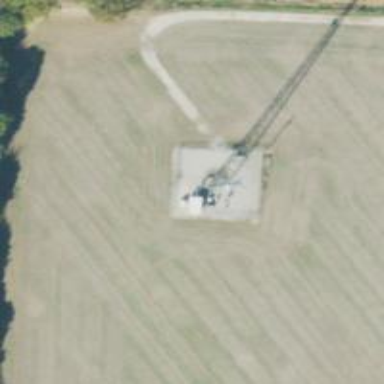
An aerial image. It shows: Mast structure.